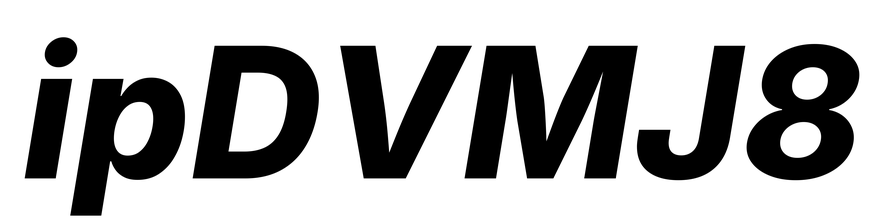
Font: Inter-Italic_ExtraBold_Italic